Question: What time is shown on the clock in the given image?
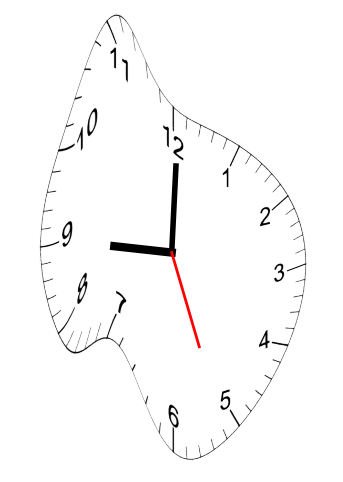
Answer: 09:00:26